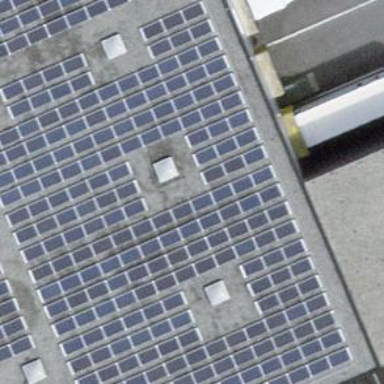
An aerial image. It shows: Solar power generator utilizing photovoltaic technology with solar photovoltaic panels.